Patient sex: M
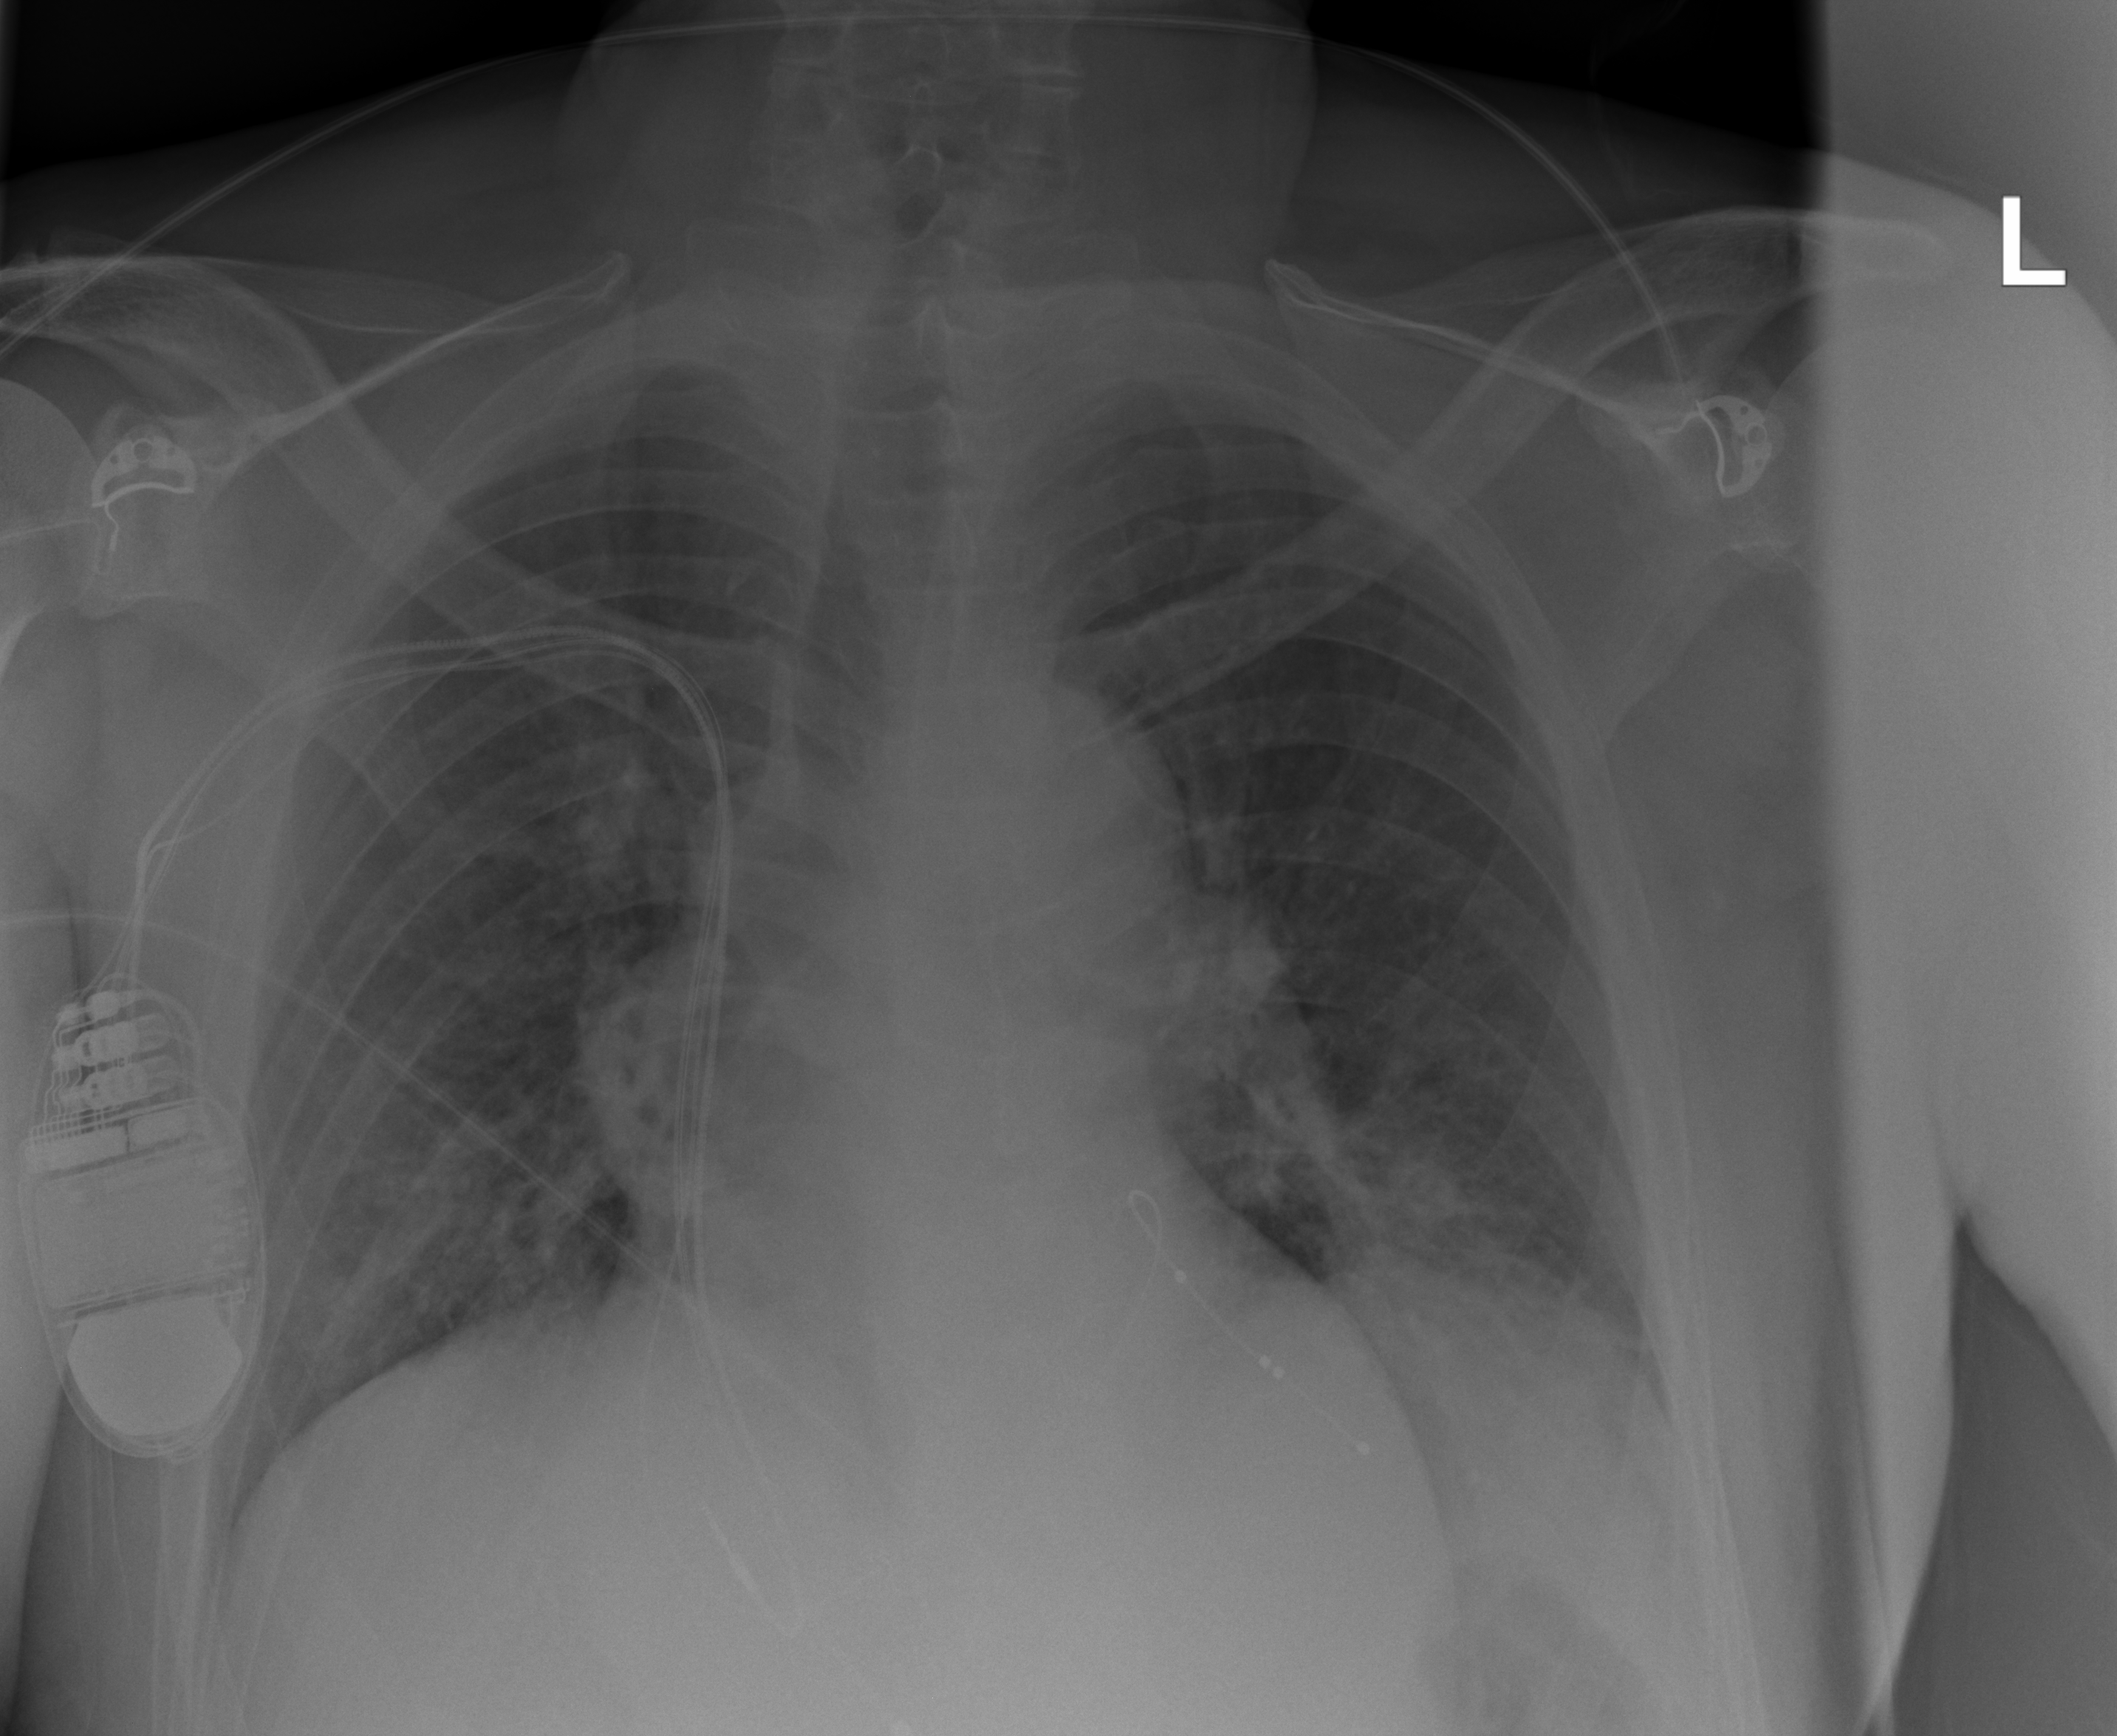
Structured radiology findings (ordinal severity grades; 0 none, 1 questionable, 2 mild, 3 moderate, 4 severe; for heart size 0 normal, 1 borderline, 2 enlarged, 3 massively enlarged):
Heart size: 2
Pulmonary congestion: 0
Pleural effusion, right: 1
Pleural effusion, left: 1
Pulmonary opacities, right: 2
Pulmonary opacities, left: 2
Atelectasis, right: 2
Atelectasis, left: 2